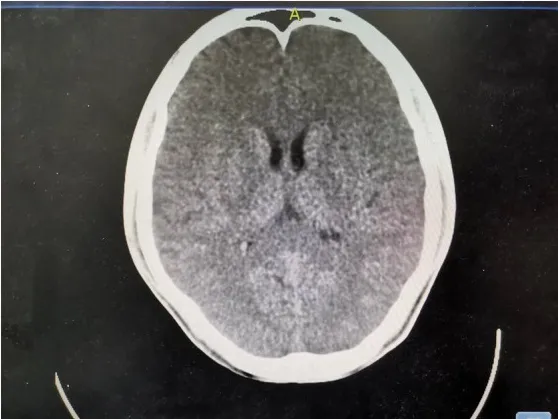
Day 14 brain CT: The splenial lesion of the corpus callosum was no longer visible on computed tomography scan.
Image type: radiology (ct)